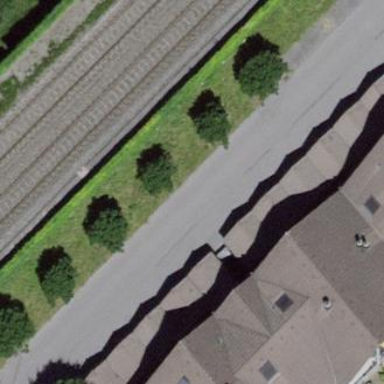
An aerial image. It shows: Group of garages.